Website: lowes
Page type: customer-info-address
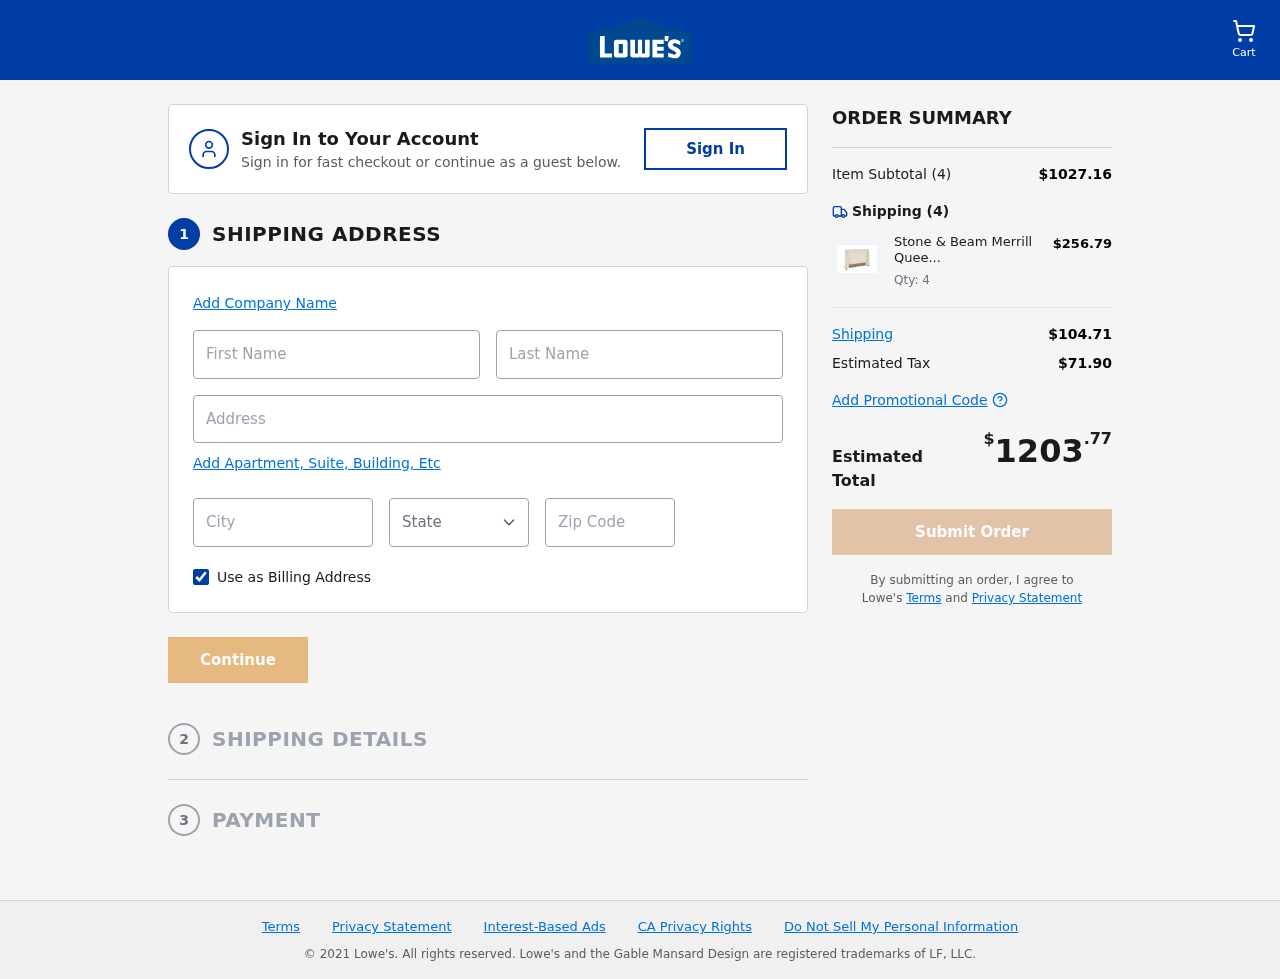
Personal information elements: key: PII_CITY
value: West Joyceshire
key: PII_FIRSTNAME
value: David
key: PII_LASTNAME
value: Hernandez
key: PII_POSTCODE
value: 98505
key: PII_STATE_ABBR
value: NY
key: PII_STREET
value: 2108 Lopez Heights Apt. 059
Product elements: key: PRODUCT1_NAME
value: Stone & Beam Merrill Queen Headboard with Decorative Nailhead Trim, 75"W, Cream
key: PRODUCT1_PRICE
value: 256.79
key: PRODUCT1_QUANTITY
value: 4
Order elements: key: ORDER_NUM_ITEMS
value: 4
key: ORDER_SUBTOTAL
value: $1027.16
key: ORDER_NUM_ITEMS2
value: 4
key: ORDER_SHIPPING_COST
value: $104.71
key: ORDER_TAX
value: $71.90
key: ORDER_TOTAL
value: $1203.77